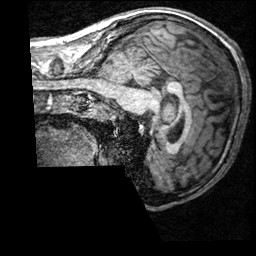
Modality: T1w
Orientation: sagittal
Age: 32
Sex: male
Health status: healthy
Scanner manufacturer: siemens
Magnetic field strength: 3 T
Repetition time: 2.3 s
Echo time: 0.00303 s